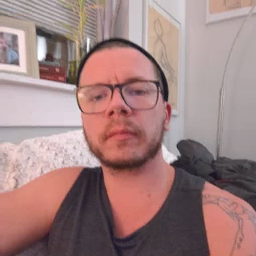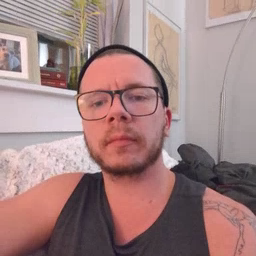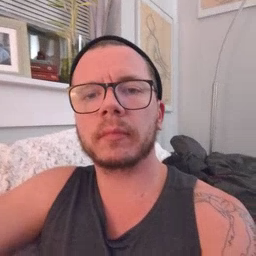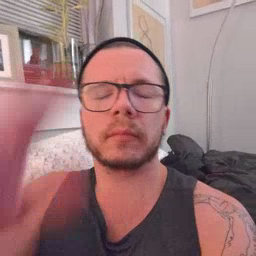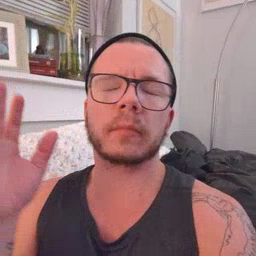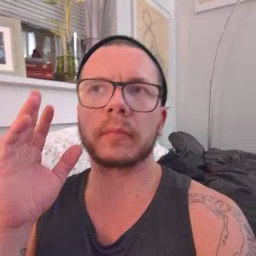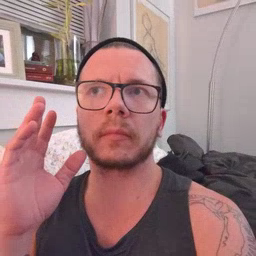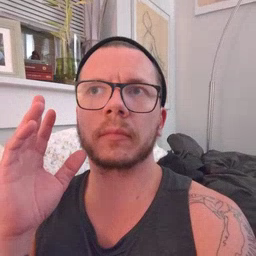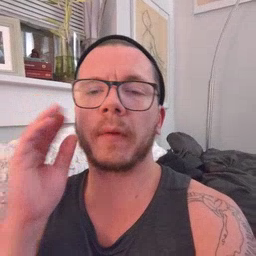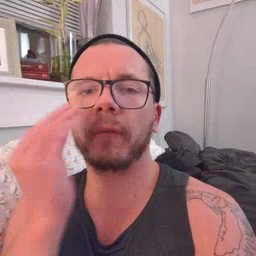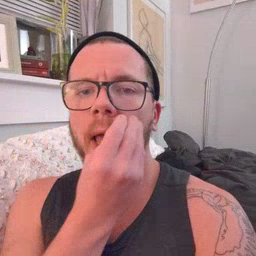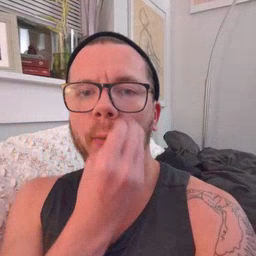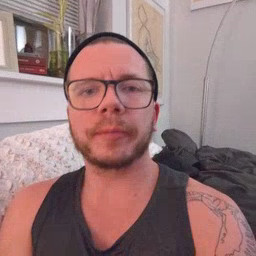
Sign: flower